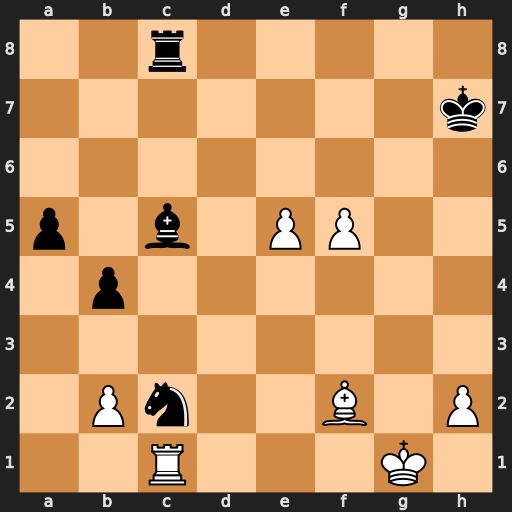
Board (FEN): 2r5/7k/8/p1b1PP2/1p6/8/1Pn2B1P/2R3K1
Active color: w
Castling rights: -
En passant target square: -
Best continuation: Rxc2 Bxf2+ Rxf2